Question: I am trying to use this from my markdown text. I want to show an image and clicking that will open in a lightbox. I am using something like below now:
'''
<a href="https://raw.githubusercontent.com/spf13/hugo/master/docs/static/img/hugo-logo.png" data-featherlight="image"></a>
'''
Is there a way to achieve this without writing the url twice?
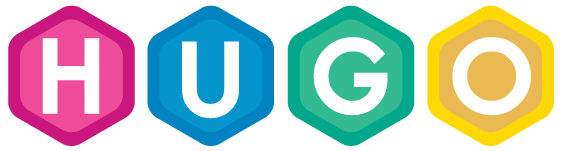
Answer: You could bind featherlight on the '' tag and use the 'targetAttr' to get a similar effect.